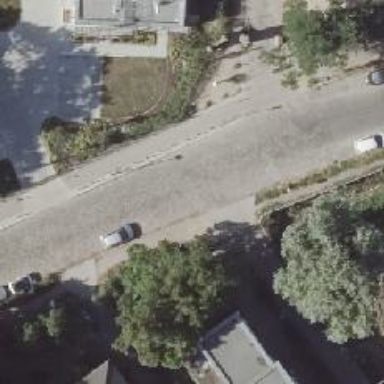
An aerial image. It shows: Residential road with asphalt surface. There are sidewalks on both sides of the road.